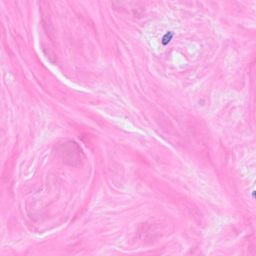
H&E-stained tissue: Breast